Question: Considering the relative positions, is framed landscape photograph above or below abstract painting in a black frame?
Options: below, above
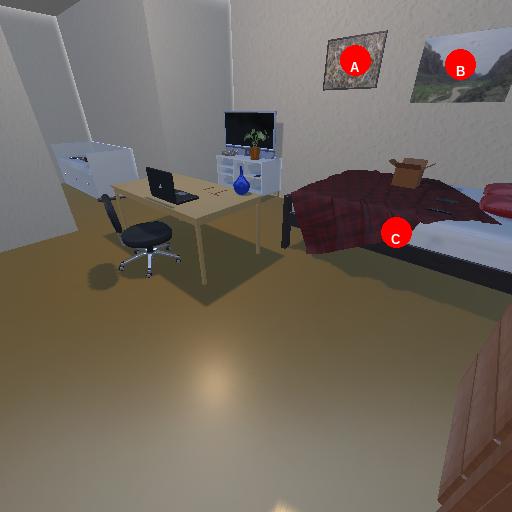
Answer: below